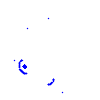
Particle: kaon